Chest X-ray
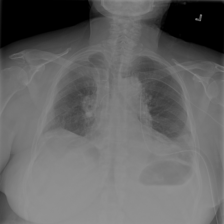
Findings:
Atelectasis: positive
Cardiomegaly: negative
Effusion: negative
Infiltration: positive
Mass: negative
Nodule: negative
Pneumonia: negative
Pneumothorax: negative
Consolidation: negative
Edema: negative
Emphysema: negative
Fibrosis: negative
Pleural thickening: negative
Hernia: negative